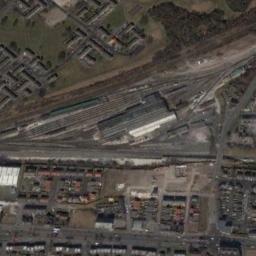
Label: railway_station